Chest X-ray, PA view. Patient: 49 years old, sex F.
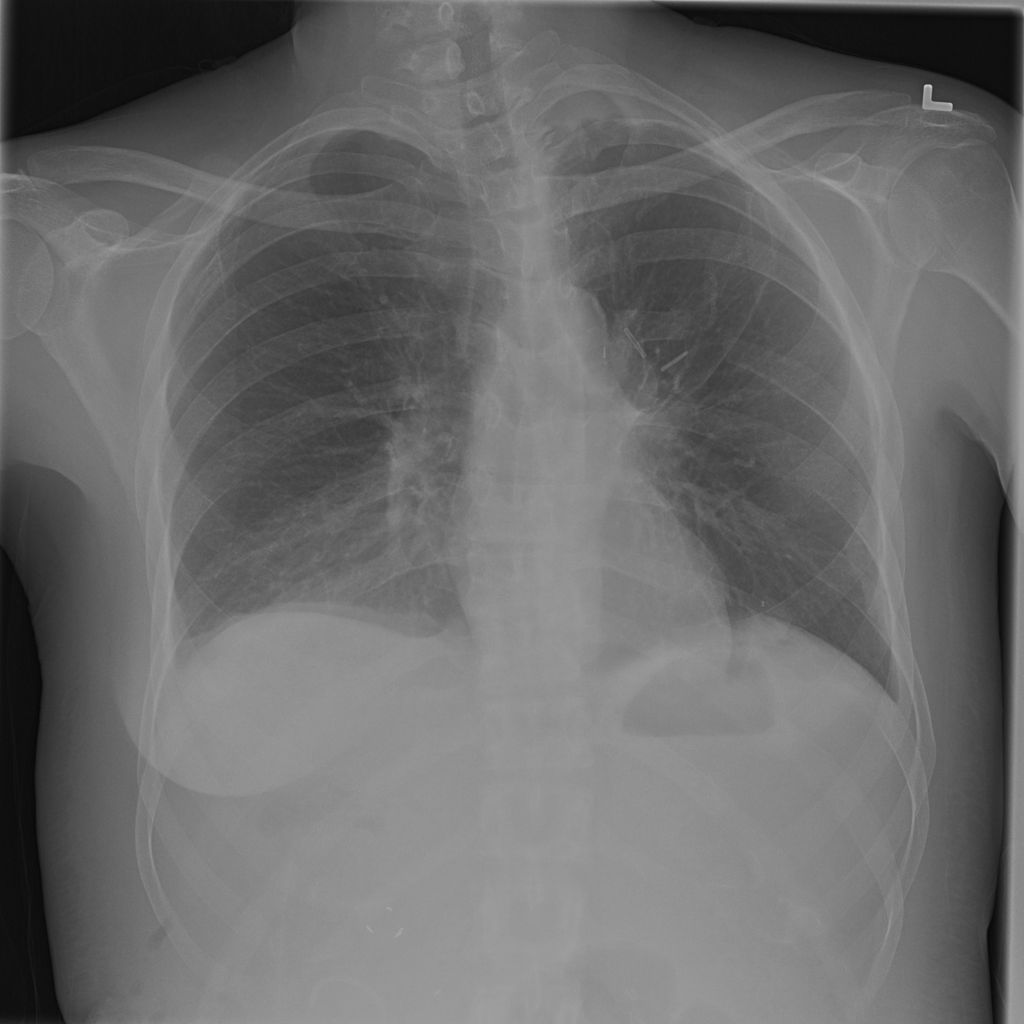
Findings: Effusion, Pneumothorax